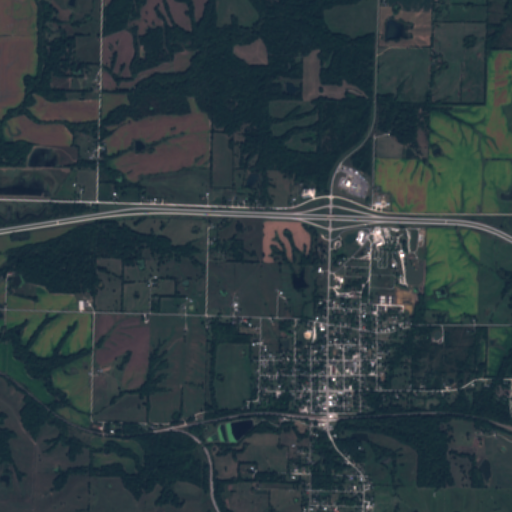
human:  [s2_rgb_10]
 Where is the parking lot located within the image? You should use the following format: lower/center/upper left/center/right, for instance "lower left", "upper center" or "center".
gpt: There is no parking lot in the image.